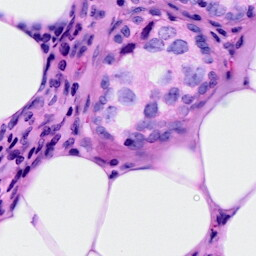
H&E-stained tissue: Breast